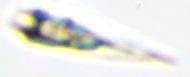
Label: Tintinnid